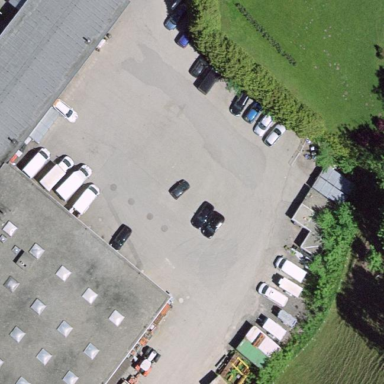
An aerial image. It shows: Parking area with surface.